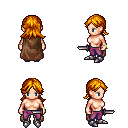
a pixel art fantasy rpg character, female body template, human, light skin, brown cape, magenta pants, dark blonde loose hair, bracelets, metal boots, dagger, four views (front, back, left, right), 2x2 character sprite sheet, small pixel art, hard edges, no anti-aliasing